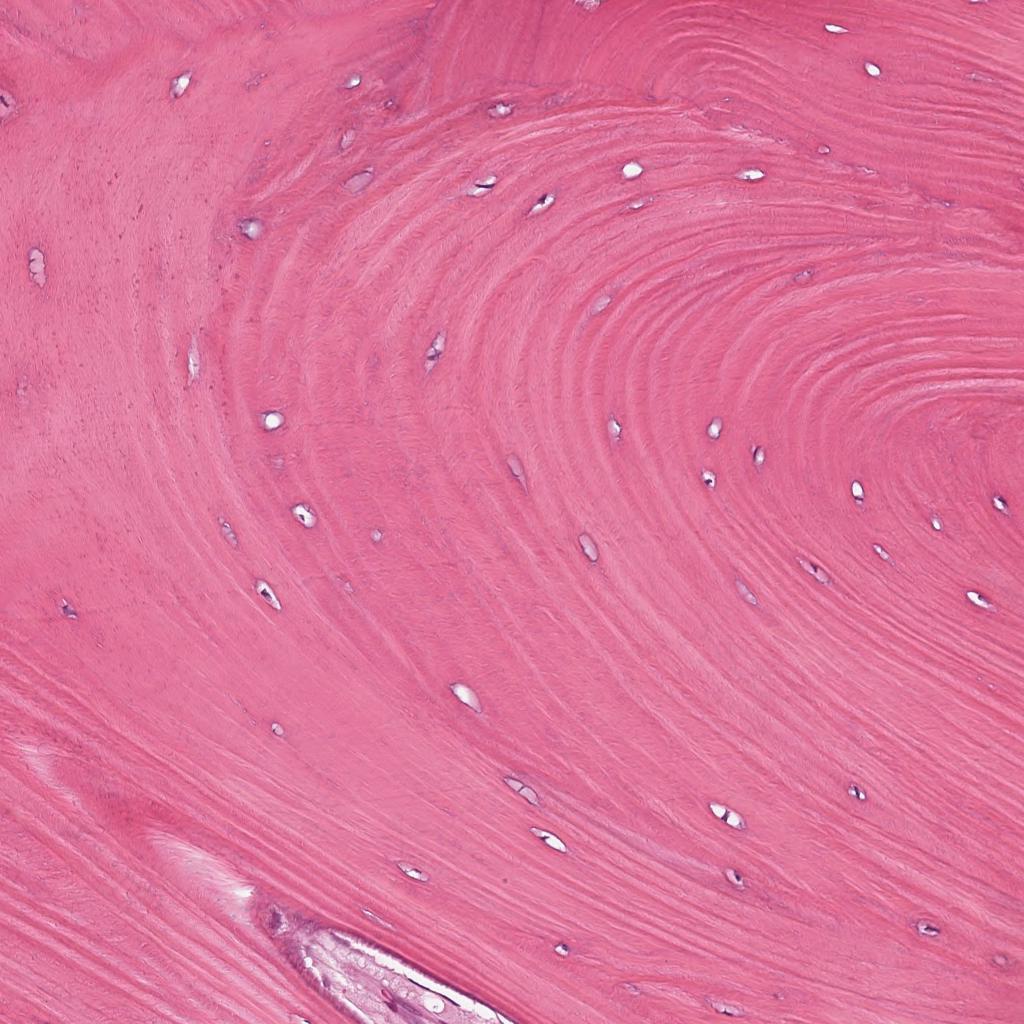
Label: Non-Tumor